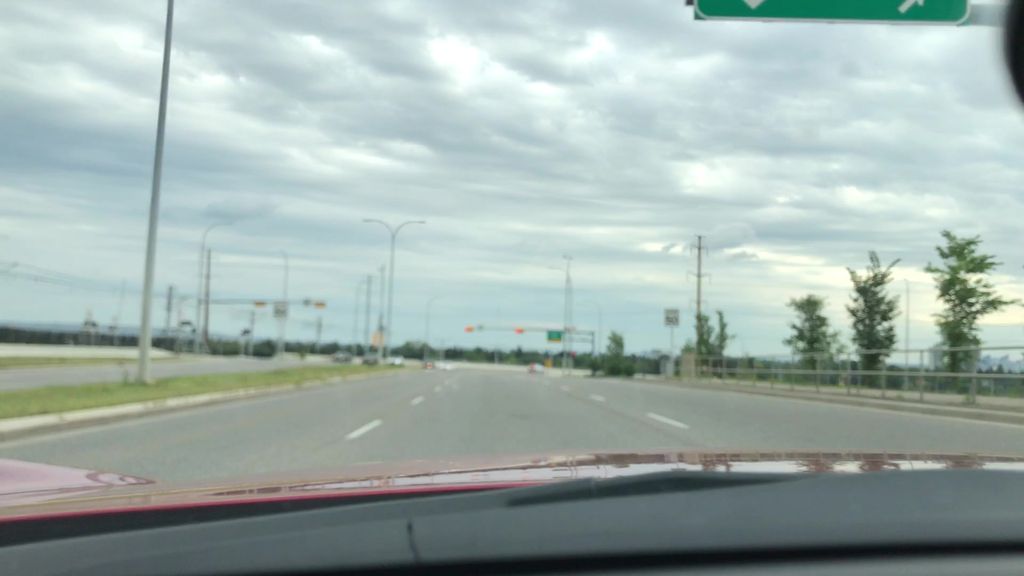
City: calgary